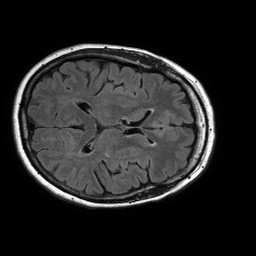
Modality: FLAIR
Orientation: axial
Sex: female
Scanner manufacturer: philips
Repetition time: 11 s
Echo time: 0.125 s